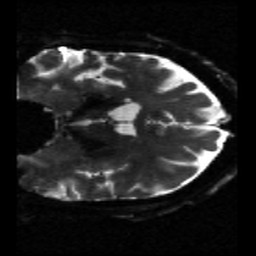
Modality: sbref
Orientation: coronal
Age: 47
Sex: male
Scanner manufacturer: siemens
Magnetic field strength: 3 T
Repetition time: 5.25 s
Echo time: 0.08 s